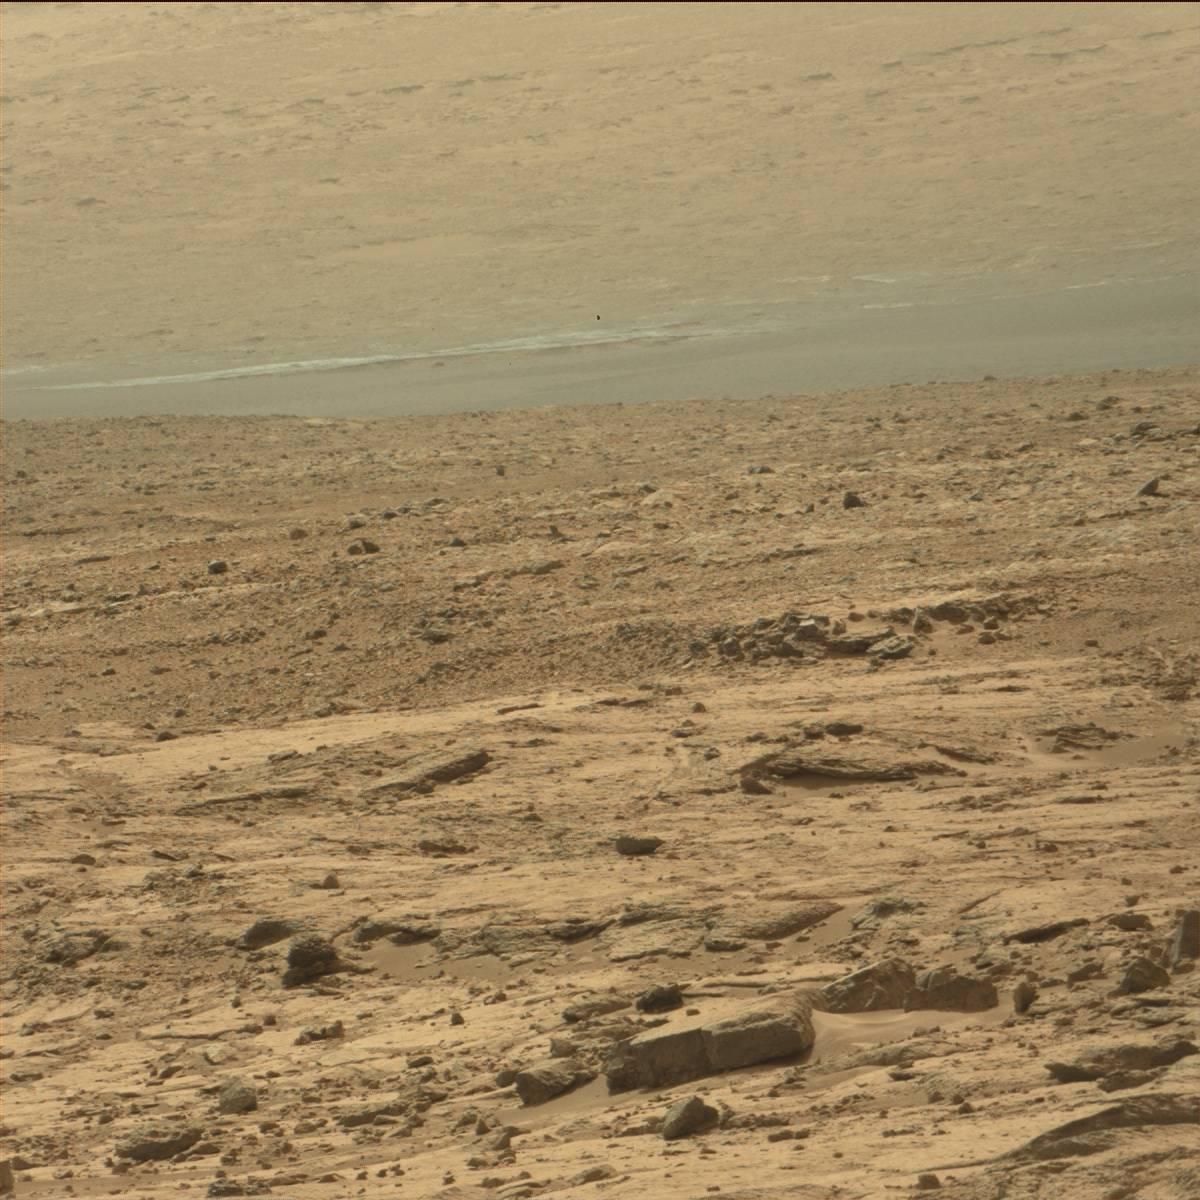
Terrain classes present: Bedrock, Ridge, Rock, Sand / Soil